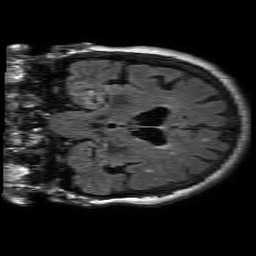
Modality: FLAIR
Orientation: coronal
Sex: female
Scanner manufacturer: philips
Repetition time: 11 s
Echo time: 0.125 s